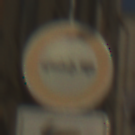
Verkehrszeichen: VerbotPersonenkraftwagenMitAnhaenger
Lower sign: RichtungsangabeDurchPfeile2
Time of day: Midday
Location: Outdoor (Urban)
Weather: Clear
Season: NotSpecified
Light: Natural